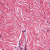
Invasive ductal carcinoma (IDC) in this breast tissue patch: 0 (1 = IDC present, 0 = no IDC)